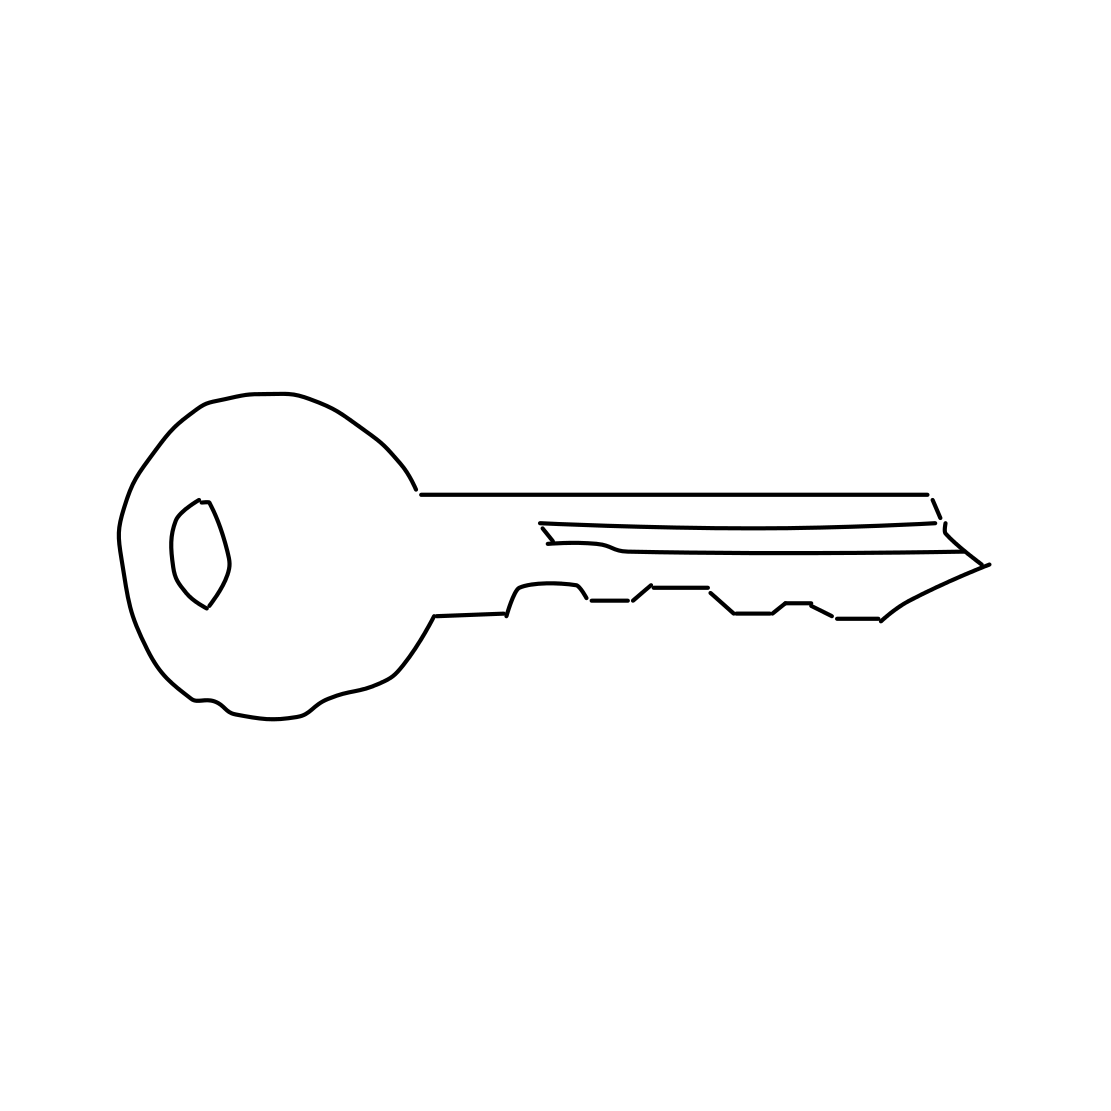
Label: key